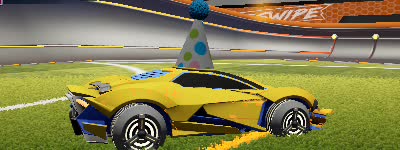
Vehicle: werewolf